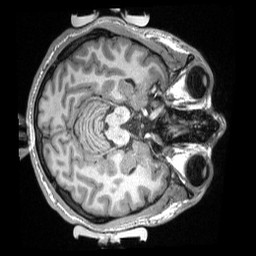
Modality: T1w
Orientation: axial
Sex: male